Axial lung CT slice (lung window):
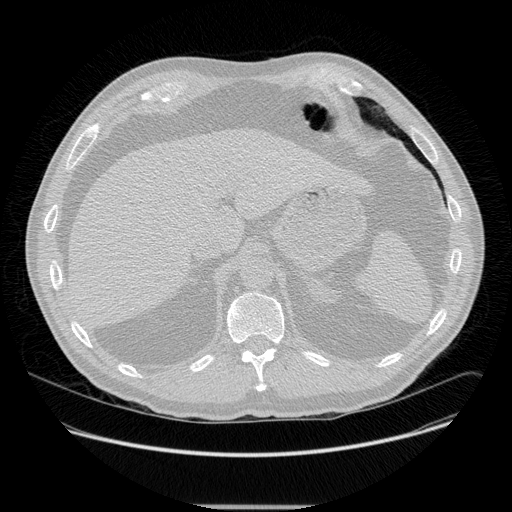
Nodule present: no